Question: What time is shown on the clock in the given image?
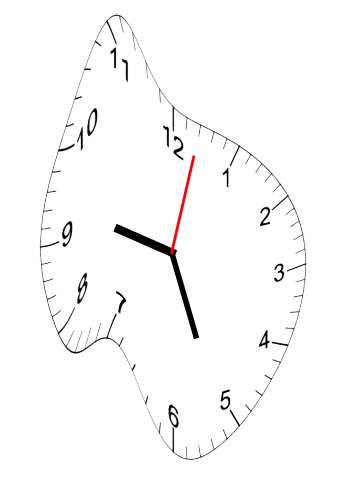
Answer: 09:26:02